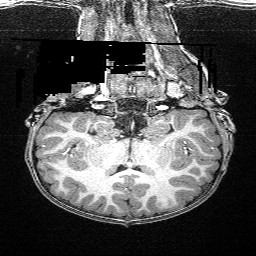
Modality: T1w
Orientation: sagittal